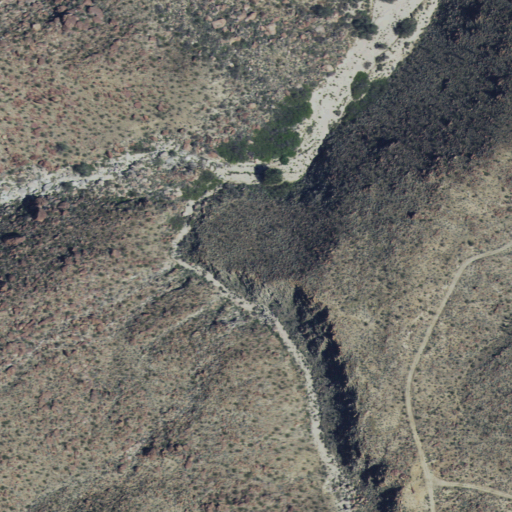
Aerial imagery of valley in California named Loki Canyon containing shrub and barren land